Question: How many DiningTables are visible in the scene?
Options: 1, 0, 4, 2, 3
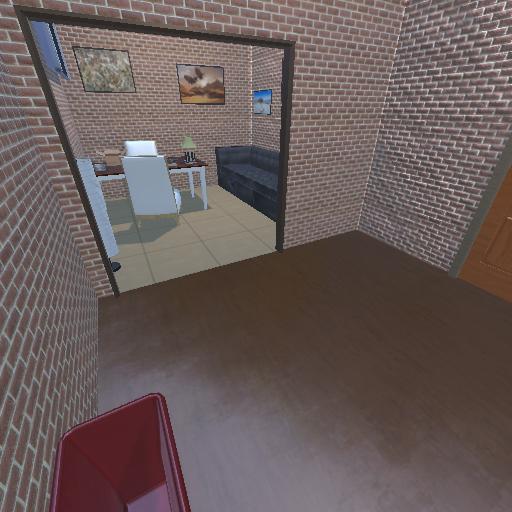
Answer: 1